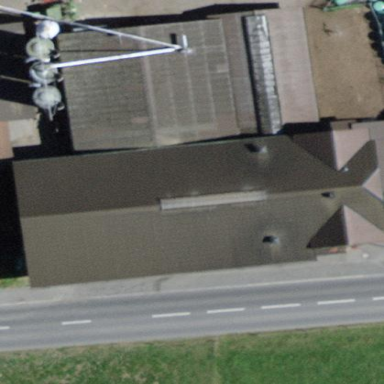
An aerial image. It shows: Farm building.